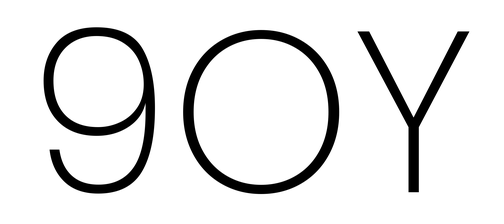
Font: Poppins-ExtraLight